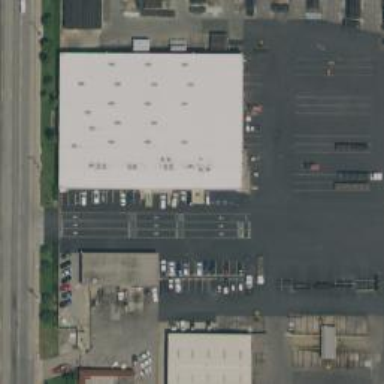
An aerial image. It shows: Warehouse building.